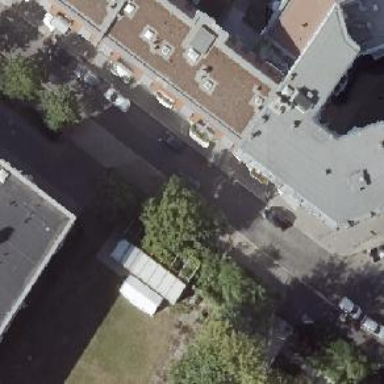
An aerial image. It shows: Parking entrance.